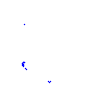
Particle: kaon